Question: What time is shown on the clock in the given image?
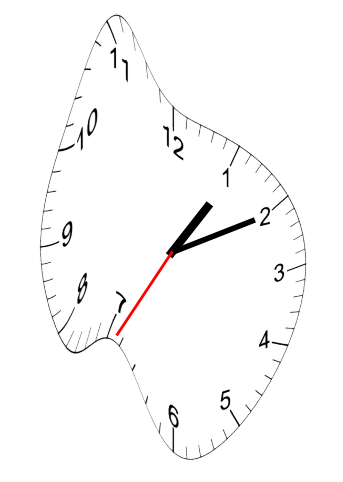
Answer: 01:10:35